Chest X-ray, PA view. Patient: 57 years old, sex M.
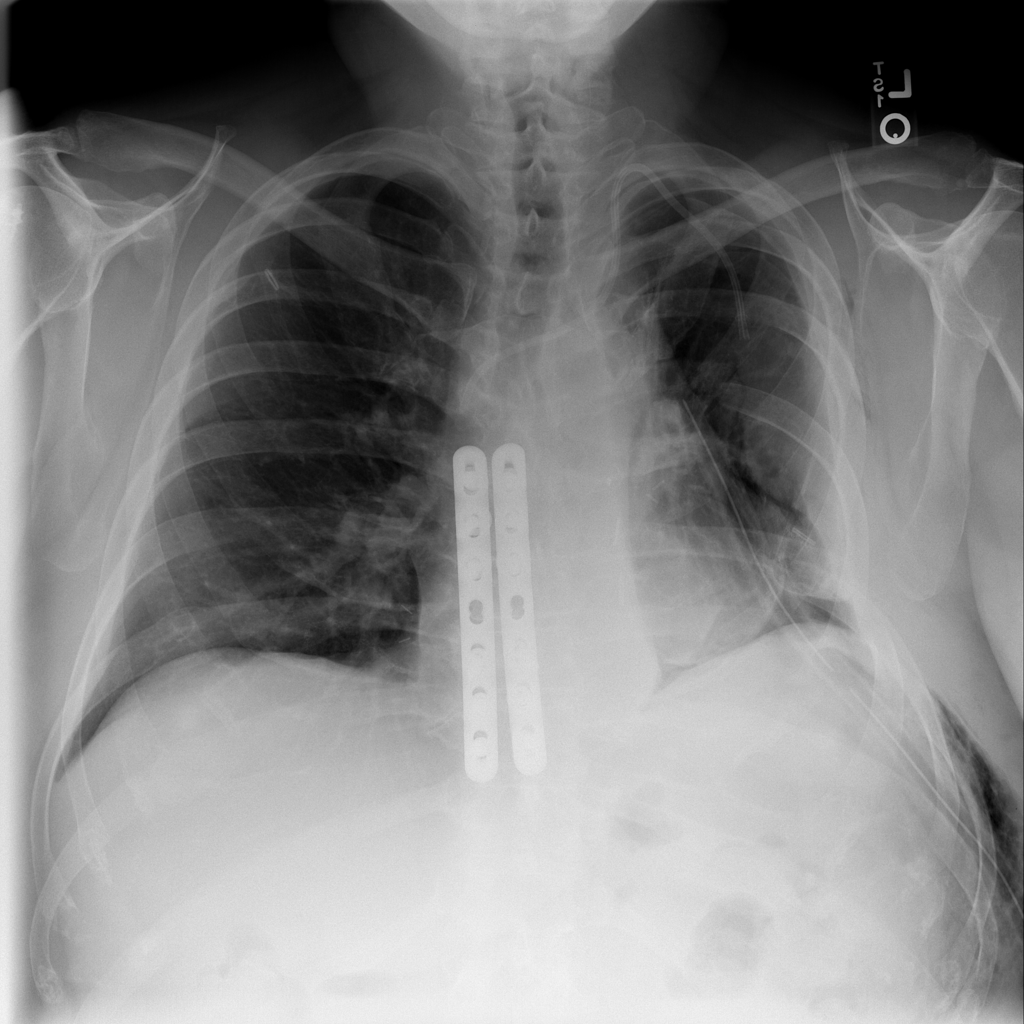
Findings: Emphysema, Pneumothorax